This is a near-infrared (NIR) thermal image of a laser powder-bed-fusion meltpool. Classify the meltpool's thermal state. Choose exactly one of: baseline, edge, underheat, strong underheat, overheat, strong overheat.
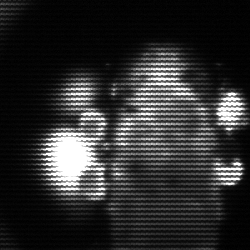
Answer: strong underheat